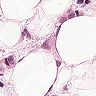
Metastatic tissue present: yes